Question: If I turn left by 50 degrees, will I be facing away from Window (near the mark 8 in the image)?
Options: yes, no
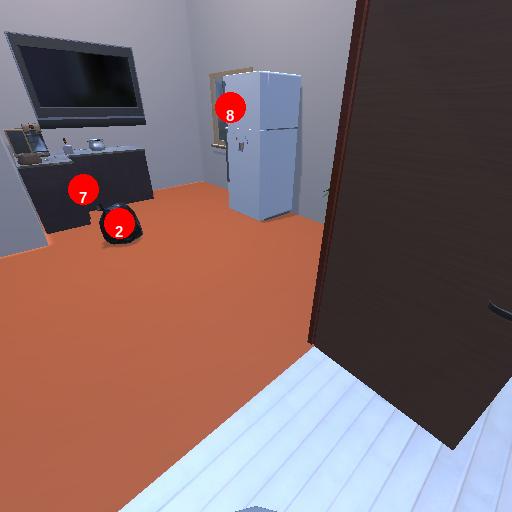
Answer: yes